Chest X-ray:
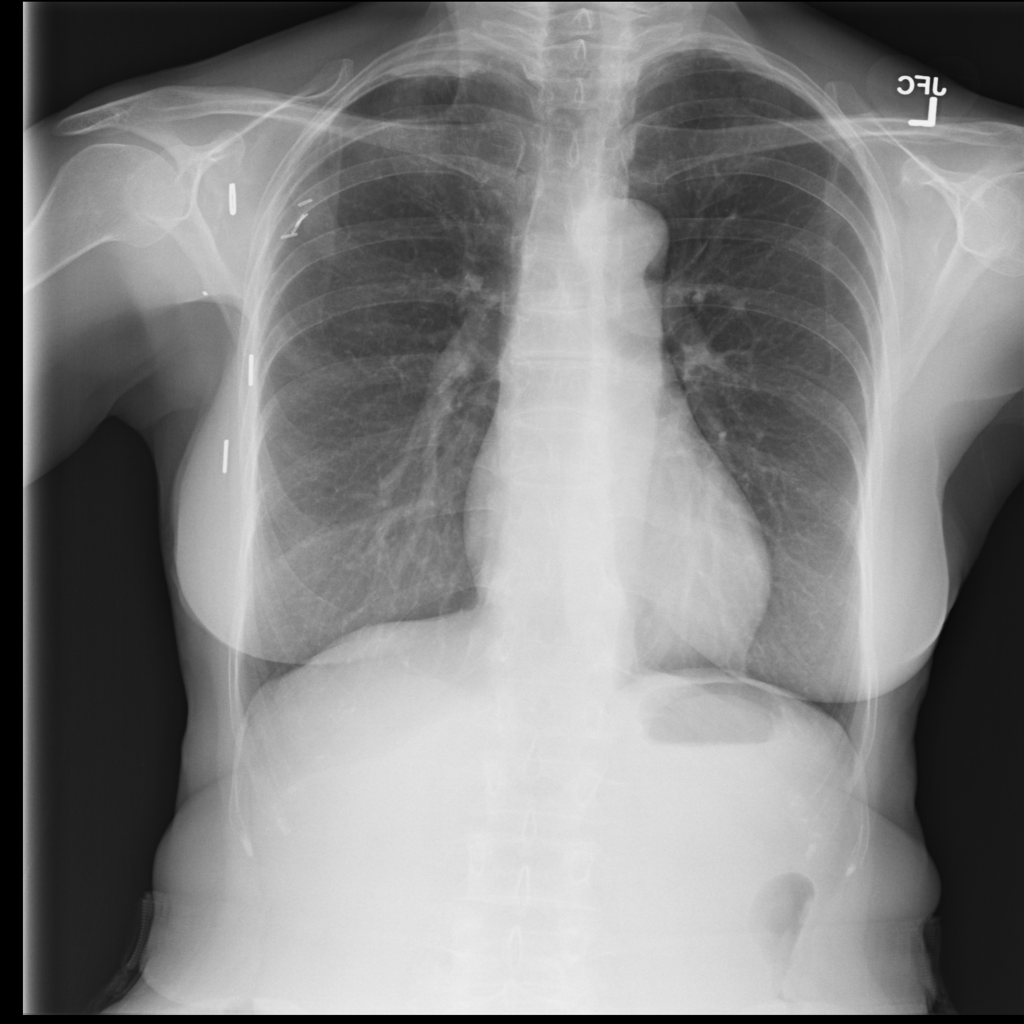
Findings: Pleural Thickening
No abnormal finding: no